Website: home-depot
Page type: delivery-shipping
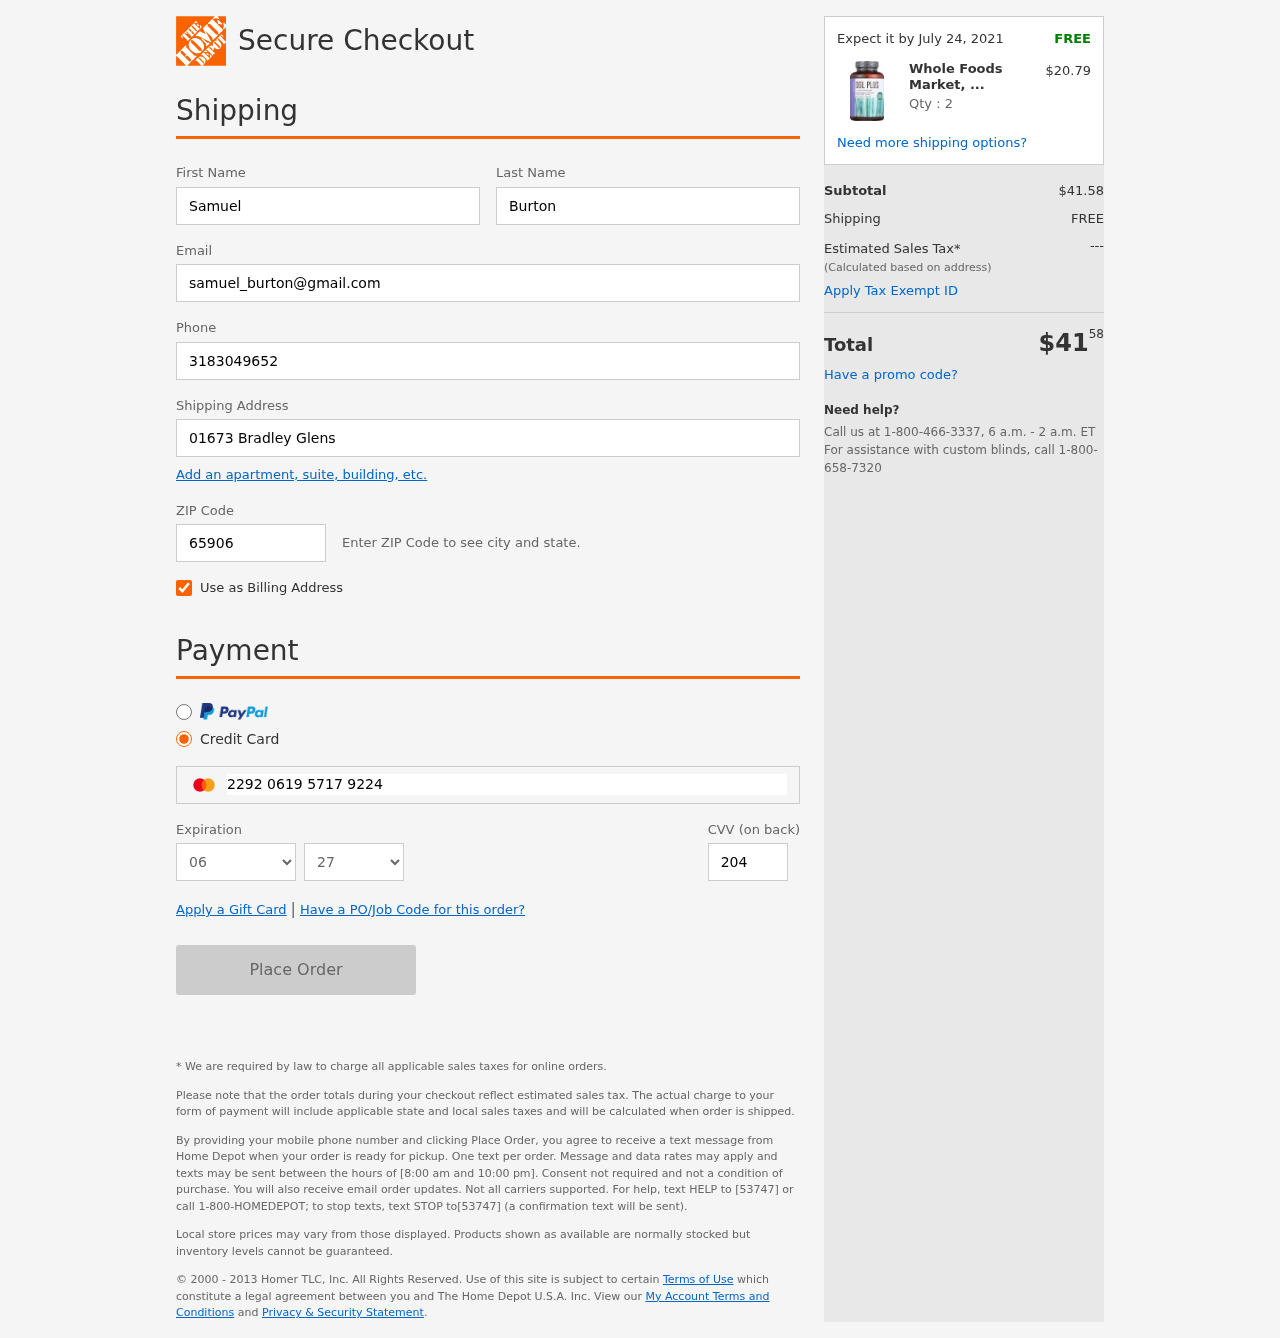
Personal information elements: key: PII_CARD_CVV
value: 204
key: PII_CARD_EXPIRY_MONTH
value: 06
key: PII_CARD_EXPIRY_YEAR
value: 27
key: PII_CARD_NUMBER
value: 2292 0619 5717 9224
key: PII_EMAIL
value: samuel_burton@gmail.com
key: PII_FIRSTNAME
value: Samuel
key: PII_LASTNAME
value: Burton
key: PII_PHONE
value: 3183049652
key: PII_POSTCODE
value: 65906
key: PII_STREET
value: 01673 Bradley Glens
Product elements: key: PRODUCT1_NAME
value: Whole Foods Market, DGL Plus, 100 ct
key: PRODUCT1_PRICE
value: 20.79
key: PRODUCT1_QUANTITY
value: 2
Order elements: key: ORDER_DELIVERY_DATE
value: Expect it by July 24, 2021
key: ORDER_SUBTOTAL
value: $41.58
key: ORDER_SHIPPING_COST
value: FREE
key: ORDER_TOTAL
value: $4158